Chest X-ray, AP view. Patient: 59 years old, sex M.
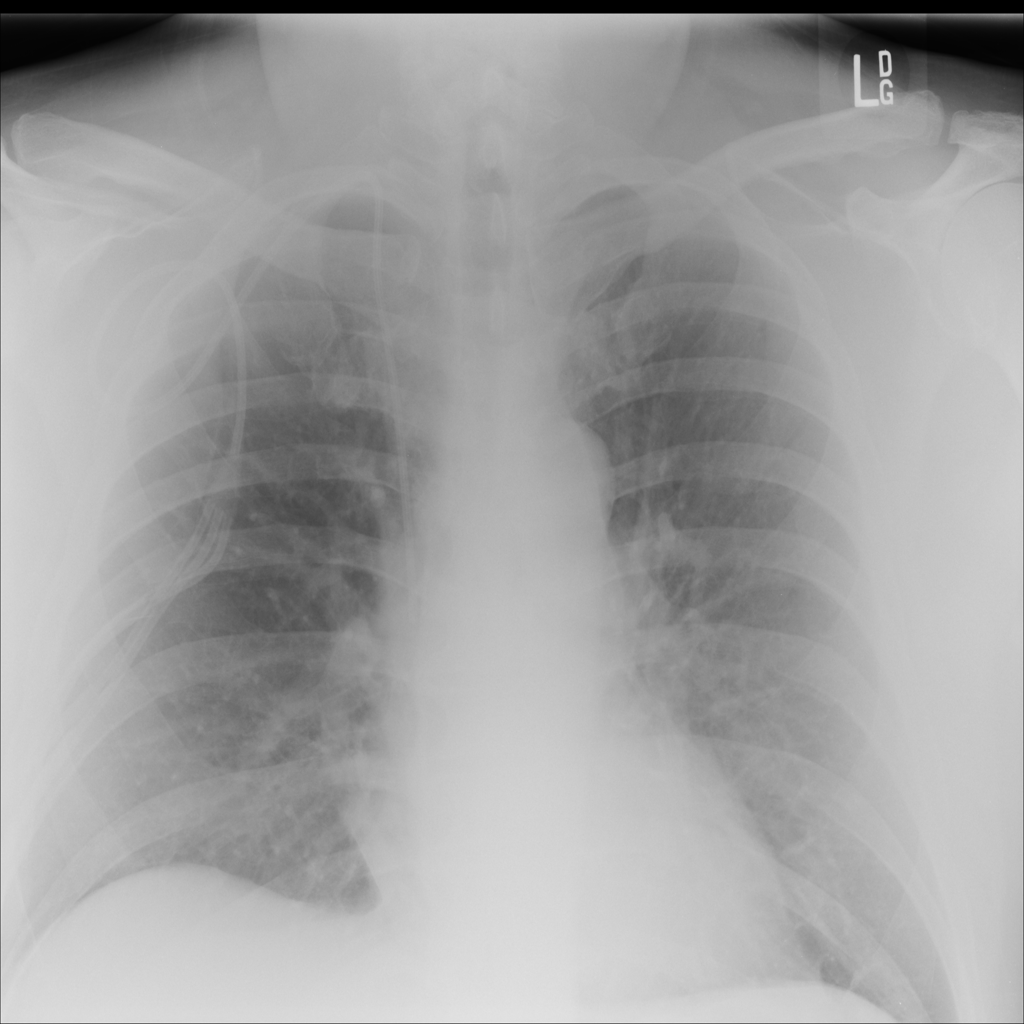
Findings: No Finding